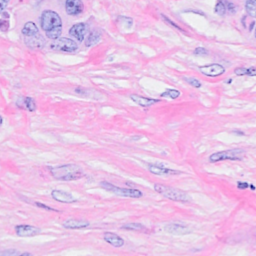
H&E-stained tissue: Breast